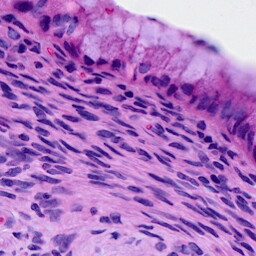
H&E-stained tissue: Cervix